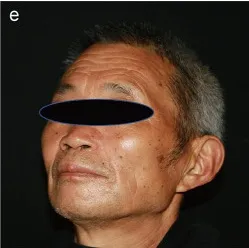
A 70-year-old man with a history of basal cell carcinoma on the left ala for 1 year. Application of the sequential flap in a third patient. (e,f) Appearance at 17 months after the operation.
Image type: medical_photograph (other_medical_photograph)